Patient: sex F, age 31
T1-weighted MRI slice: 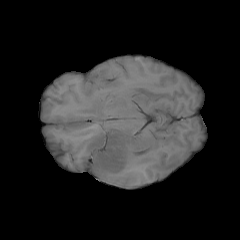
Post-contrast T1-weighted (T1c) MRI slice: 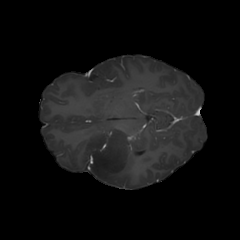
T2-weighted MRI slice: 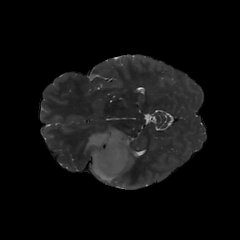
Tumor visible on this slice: yes
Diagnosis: Astrocytoma, IDH-mutant
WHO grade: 2